Interaction volume radius: 10 \u00c5
Interaction volume height: 15 \u00c5
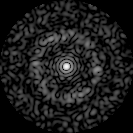
Disorder parameter: 0.8475